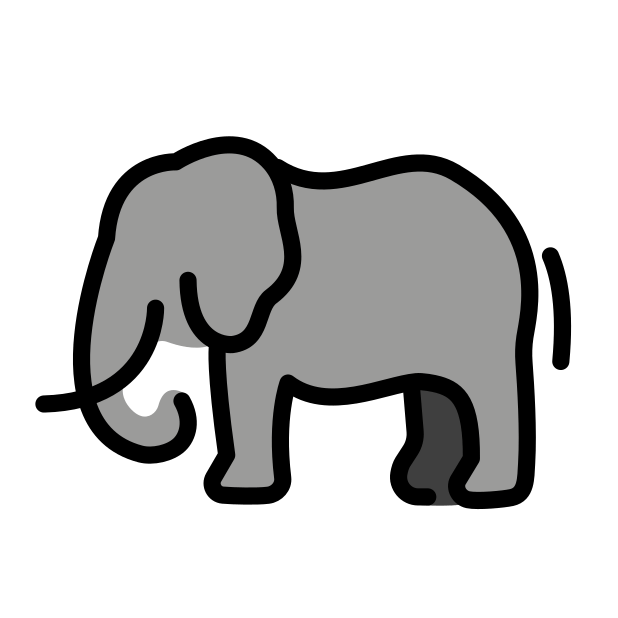
Emoji: 🐘
Name: elephant
Unicode: 0x1f418